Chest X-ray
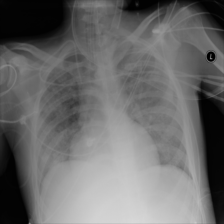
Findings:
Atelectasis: negative
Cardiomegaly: negative
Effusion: negative
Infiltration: positive
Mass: negative
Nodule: negative
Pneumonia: negative
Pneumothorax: negative
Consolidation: negative
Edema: negative
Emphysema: negative
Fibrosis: negative
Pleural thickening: negative
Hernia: negative